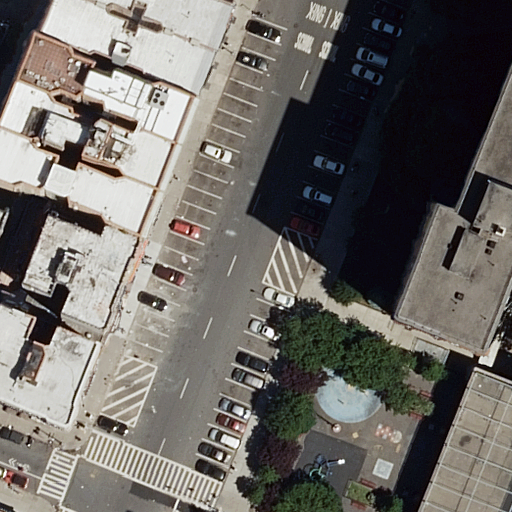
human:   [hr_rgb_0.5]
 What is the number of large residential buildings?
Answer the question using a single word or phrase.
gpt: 1

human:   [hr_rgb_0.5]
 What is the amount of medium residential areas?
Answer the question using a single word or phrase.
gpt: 0

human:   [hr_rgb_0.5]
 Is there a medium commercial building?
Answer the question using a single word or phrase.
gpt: no

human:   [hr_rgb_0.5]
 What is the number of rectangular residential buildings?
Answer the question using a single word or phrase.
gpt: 4

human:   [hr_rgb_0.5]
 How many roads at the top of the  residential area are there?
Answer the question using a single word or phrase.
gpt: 0

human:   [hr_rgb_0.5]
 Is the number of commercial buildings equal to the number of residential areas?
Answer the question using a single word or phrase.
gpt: no

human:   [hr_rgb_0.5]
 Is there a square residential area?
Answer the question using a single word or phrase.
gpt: no

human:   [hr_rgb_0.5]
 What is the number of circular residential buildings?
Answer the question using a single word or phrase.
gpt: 0

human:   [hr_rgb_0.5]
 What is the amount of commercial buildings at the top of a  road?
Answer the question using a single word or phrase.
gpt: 0

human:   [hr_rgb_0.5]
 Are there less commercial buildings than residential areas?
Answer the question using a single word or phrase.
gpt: yes

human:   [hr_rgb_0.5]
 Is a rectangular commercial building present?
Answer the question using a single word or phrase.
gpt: no

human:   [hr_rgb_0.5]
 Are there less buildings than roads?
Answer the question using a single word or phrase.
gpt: no

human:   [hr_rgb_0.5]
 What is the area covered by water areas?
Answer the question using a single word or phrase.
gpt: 0m2

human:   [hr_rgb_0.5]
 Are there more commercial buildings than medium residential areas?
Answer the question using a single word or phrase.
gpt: no

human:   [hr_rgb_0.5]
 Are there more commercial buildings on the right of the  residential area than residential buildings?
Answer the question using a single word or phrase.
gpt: no

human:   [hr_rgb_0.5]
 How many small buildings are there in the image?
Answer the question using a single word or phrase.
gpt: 3

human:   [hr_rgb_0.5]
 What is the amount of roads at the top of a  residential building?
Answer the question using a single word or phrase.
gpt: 3

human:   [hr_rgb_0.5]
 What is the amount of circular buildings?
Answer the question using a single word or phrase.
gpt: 0

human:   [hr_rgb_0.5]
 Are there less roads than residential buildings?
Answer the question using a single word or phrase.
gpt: yes

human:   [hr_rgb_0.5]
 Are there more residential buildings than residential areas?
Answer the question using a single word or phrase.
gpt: yes

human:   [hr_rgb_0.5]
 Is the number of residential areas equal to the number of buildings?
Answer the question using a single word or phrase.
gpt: no

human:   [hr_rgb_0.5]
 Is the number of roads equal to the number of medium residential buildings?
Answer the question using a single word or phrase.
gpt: no

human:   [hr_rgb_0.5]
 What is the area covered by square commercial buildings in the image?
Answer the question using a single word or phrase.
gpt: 0m2

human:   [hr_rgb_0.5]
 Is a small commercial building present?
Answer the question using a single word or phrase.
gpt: no

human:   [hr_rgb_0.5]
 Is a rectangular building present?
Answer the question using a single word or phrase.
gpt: yes

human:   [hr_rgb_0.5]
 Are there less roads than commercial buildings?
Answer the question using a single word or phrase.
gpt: no

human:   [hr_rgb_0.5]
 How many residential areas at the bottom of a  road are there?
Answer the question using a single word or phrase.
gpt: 0

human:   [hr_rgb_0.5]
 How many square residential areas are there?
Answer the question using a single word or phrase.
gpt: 0

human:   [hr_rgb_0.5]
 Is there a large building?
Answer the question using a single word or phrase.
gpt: yes

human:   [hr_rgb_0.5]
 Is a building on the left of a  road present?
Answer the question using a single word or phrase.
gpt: yes

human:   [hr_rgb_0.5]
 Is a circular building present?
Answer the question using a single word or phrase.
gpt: no

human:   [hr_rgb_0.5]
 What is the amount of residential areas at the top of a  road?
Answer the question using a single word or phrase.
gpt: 1

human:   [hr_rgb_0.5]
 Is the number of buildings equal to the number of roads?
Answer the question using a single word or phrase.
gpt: no

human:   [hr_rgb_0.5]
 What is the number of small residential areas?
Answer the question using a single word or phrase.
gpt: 0

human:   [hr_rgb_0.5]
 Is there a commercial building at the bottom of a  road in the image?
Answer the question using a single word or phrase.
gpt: no

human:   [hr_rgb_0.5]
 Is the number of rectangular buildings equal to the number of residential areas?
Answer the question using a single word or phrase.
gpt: no